【题型】填空题　【知识点】解析几何　【难度】easy
在如图所示的平面中，点$C$为半圆的直径$AB$延长线上的一点，$AB = BC = 2$，过动点$P$作半圆的切线$PQ$，若$PC = \sqrt{2}PQ$，则$\triangle PAC$的面积的最大值为$\boldsymbol{4\sqrt{5}}$。

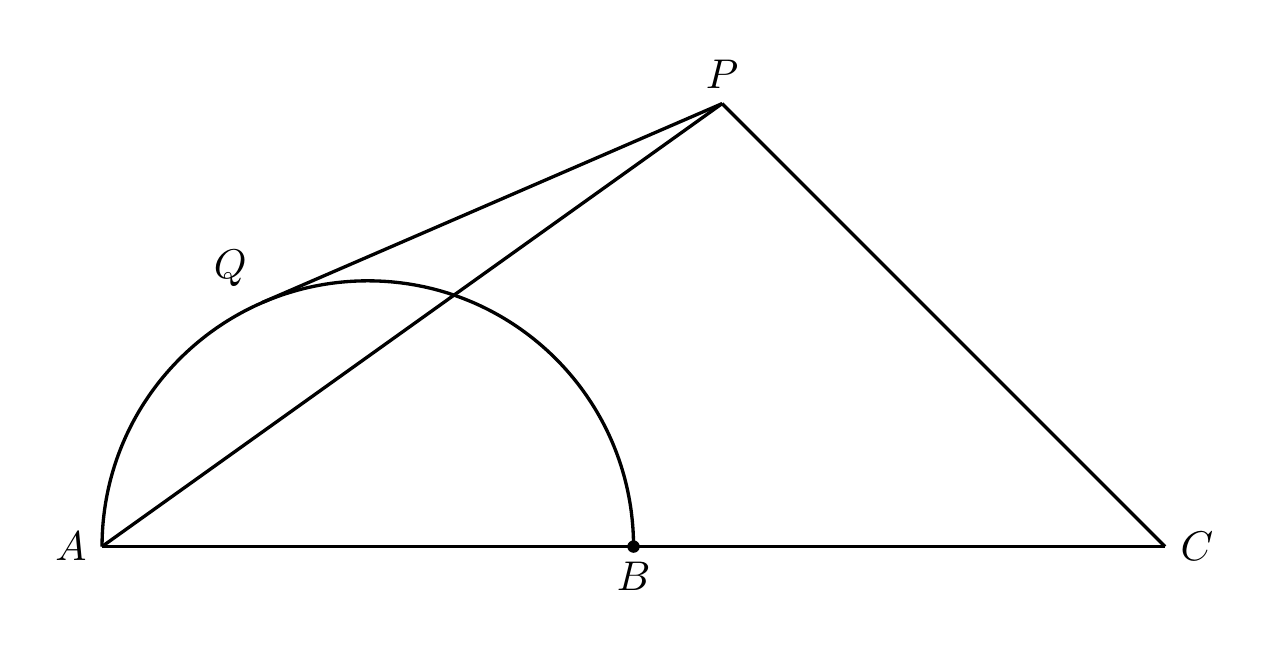
【解答】
\textbf{【答案】} $\boldsymbol{4\sqrt{5}}$

\textbf{【解析】}
以$AB$所在直线为$x$轴，$AB$的中点为原点建立平面直角坐标系，

\textbf{【解析】}
$\because AB = BC = 2$，$\therefore C(3,0)$。

设$P(x,y)$，
$\because$ 过动点$P$作半圆的切线$PQ$，且$PC = \sqrt{2}PQ$，
$\therefore \sqrt{(x - 3)^2 + y^2} = \sqrt{2} \cdot \sqrt{x^2 + y^2 - 1}$，
$\therefore x^2 + y^2 + 6x - 11 = 0$，
$\therefore$ 点$P$的轨迹方程是以$(-3,0)$为圆心，以$r = 2\sqrt{5}$为半径的圆。

$\therefore$ 当点$P$在直线$x = -3$上时，$\triangle PAC$的面积最大，
$\therefore (S_{\triangle PAC})_{\max} = \frac{1}{2} \times 4 \times 2\sqrt{5} = 4\sqrt{5}$。

故答案为$\boldsymbol{4\sqrt{5}}$。

\vspace{1em}

\textbf{点睛}：判断直线与圆的位置关系时，若两方程已知或圆心到直线的距离易表达，则用几何法；若方程中含有参数，或圆心到直线的距离的表达较繁琐，则用代数法。
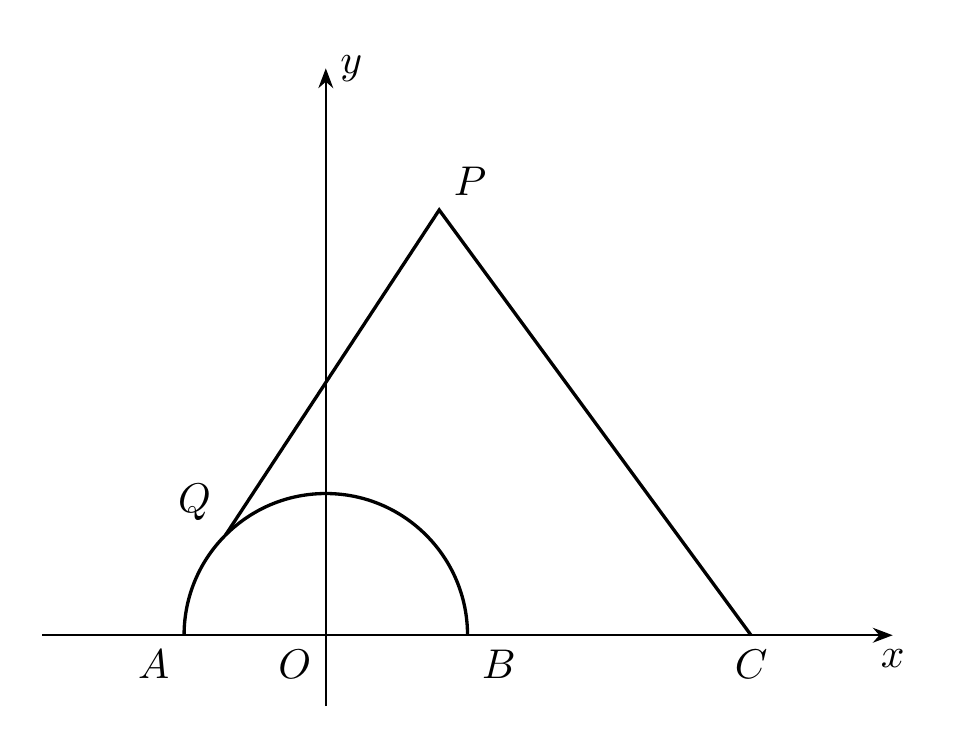